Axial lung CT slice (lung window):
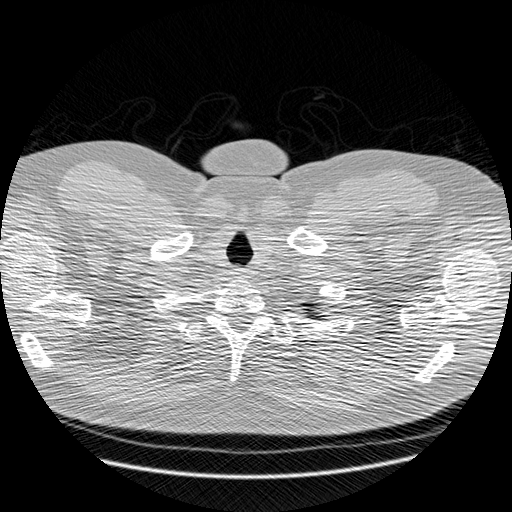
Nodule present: no